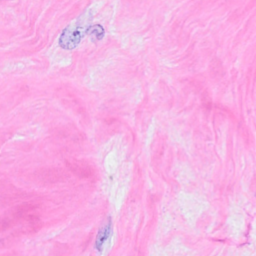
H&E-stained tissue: Breast